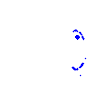
Particle: pion